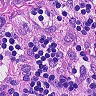
Metastatic tissue present: no